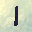
Label: 1